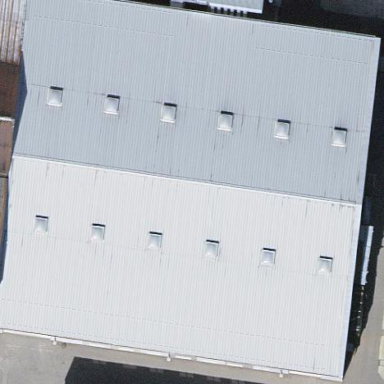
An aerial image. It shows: Building.